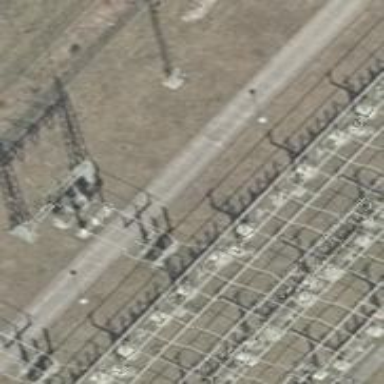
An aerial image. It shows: Power line with 3 cables. It is situated in bay.